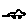
Label: car